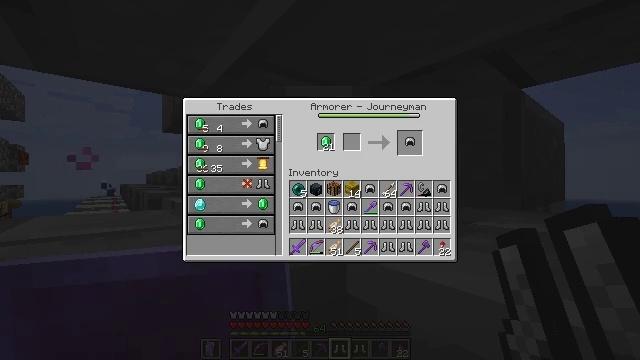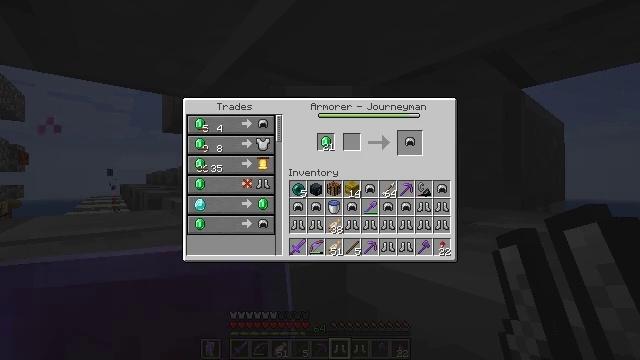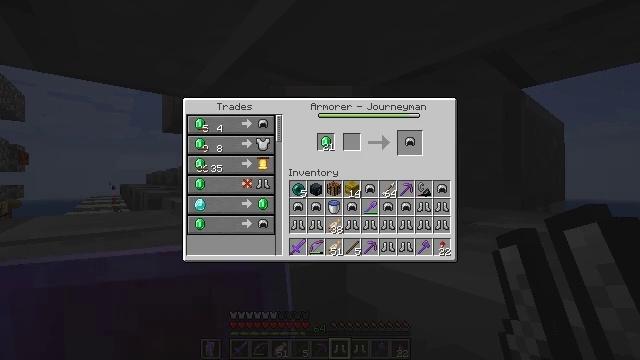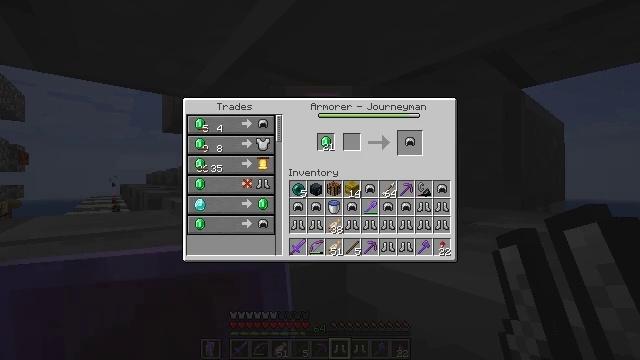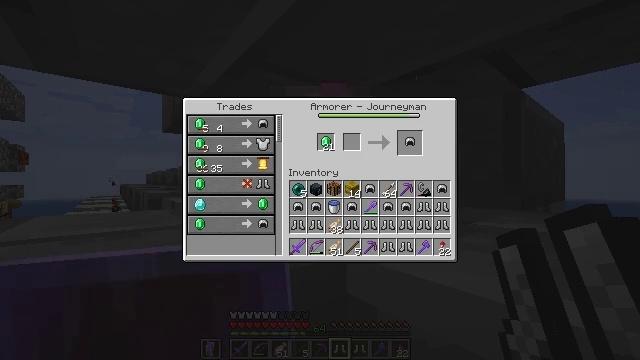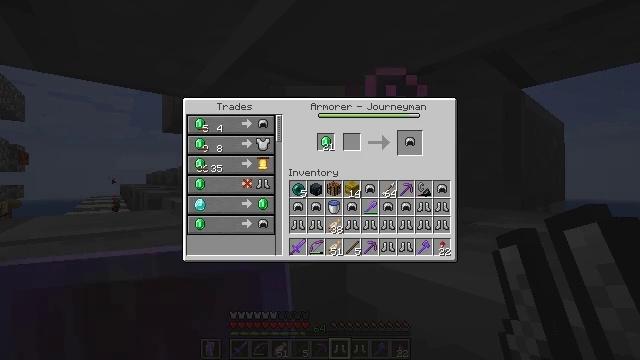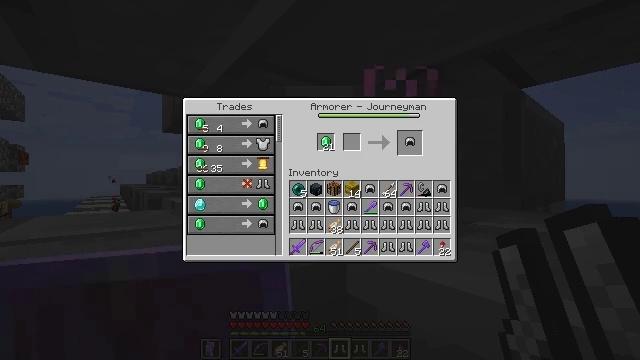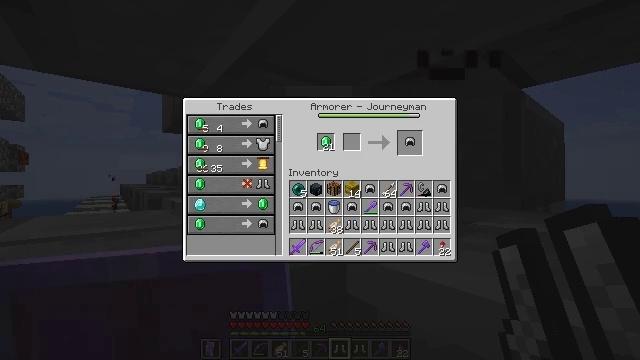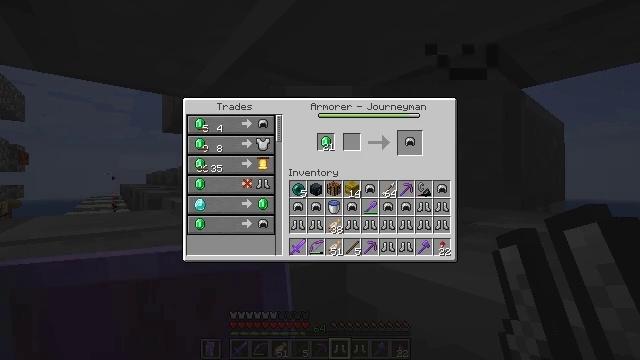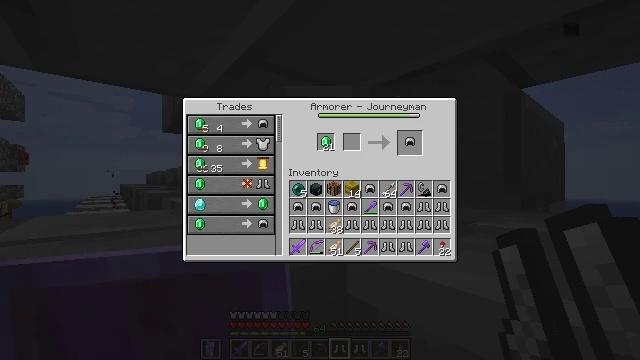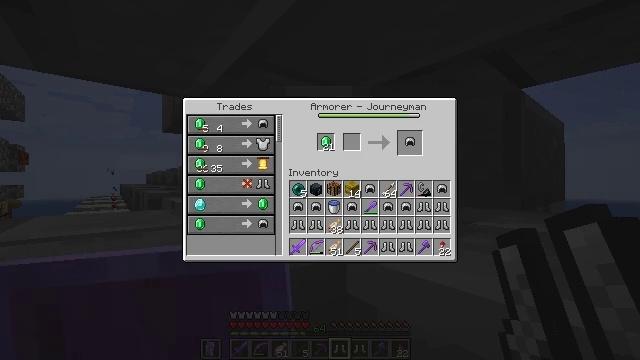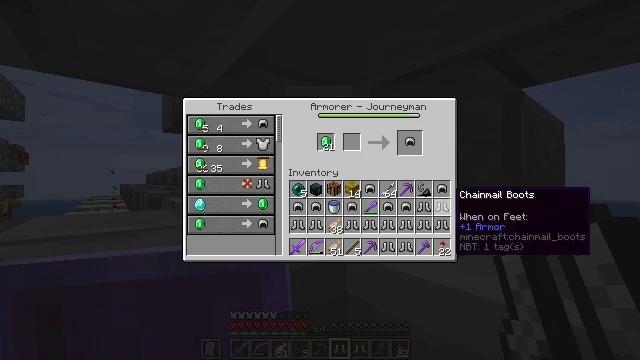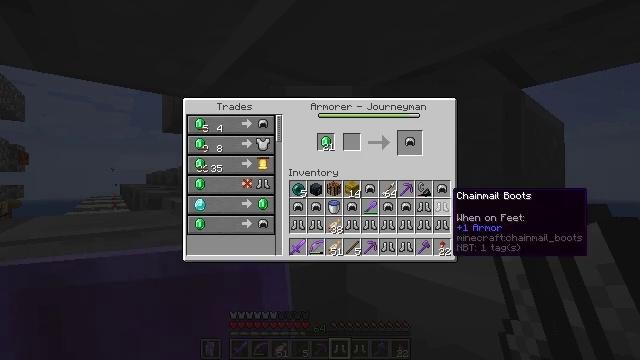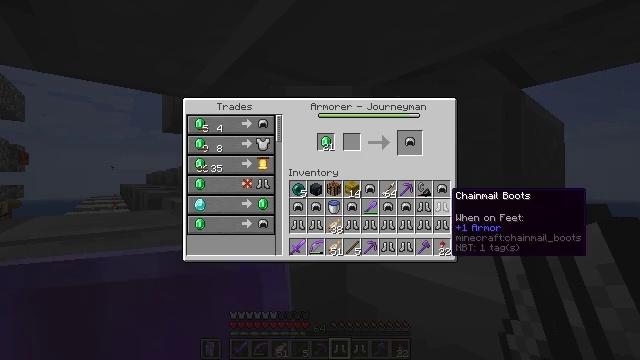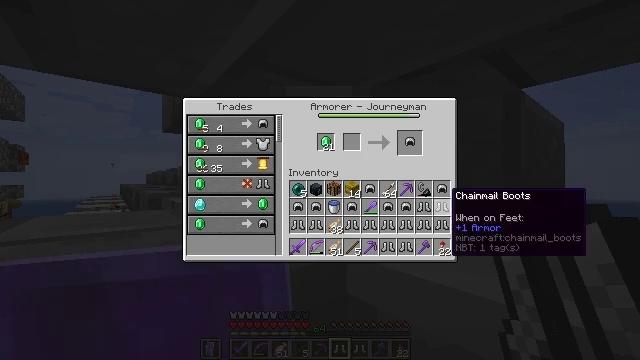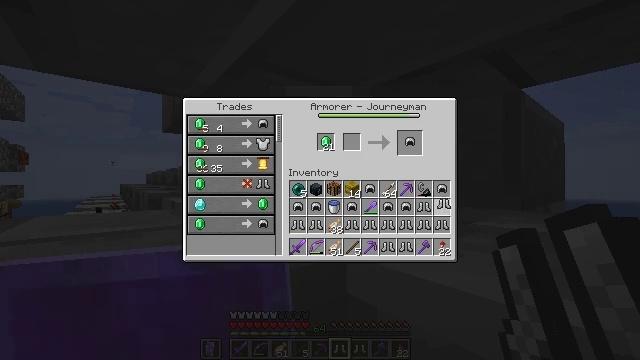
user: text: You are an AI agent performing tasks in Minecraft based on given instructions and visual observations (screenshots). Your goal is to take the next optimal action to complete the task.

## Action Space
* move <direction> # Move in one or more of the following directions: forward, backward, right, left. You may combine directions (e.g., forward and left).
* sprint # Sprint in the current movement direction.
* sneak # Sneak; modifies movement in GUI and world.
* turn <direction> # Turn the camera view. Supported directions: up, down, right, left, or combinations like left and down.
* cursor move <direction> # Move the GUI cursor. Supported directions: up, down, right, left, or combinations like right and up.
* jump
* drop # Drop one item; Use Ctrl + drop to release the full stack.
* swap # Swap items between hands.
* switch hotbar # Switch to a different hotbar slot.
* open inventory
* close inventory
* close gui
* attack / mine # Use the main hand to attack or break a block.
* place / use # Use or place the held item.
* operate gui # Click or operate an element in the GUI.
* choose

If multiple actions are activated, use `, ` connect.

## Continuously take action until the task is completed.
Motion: motion action
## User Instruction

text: Remove a pair of chainmail boots from the inventory.
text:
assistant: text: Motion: no_op
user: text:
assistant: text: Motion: no_op
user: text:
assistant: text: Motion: no_op
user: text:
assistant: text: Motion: no_op
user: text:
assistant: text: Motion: turn down
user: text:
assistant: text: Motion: turn down
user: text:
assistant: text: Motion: turn down
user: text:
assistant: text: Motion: no_op
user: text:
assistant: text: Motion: no_op
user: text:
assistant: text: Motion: no_op
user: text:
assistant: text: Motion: turn left
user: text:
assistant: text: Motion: no_op
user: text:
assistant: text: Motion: no_op
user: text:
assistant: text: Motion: no_op
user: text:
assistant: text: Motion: attack / mine
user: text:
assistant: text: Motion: attack / mine
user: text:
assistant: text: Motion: attack / mine
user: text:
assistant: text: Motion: turn right
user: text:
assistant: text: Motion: turn right and up
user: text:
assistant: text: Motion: no_op
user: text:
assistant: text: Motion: no_op
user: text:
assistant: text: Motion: attack / mine
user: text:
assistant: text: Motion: attack / mine
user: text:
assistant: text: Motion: no_op
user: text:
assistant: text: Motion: no_op
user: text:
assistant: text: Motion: no_op
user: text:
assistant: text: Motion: no_op
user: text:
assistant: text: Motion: no_op
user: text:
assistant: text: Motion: no_op